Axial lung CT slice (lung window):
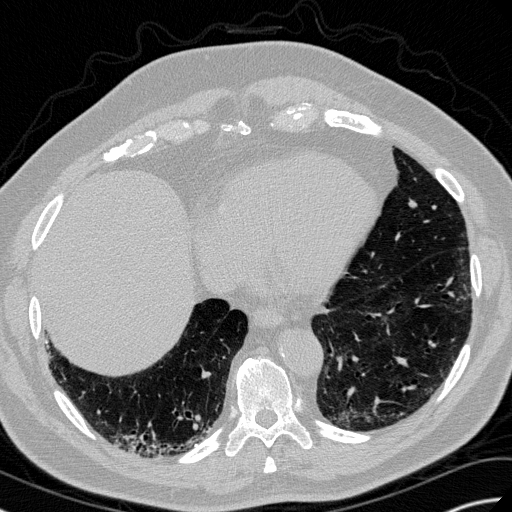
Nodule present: no